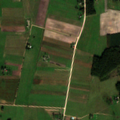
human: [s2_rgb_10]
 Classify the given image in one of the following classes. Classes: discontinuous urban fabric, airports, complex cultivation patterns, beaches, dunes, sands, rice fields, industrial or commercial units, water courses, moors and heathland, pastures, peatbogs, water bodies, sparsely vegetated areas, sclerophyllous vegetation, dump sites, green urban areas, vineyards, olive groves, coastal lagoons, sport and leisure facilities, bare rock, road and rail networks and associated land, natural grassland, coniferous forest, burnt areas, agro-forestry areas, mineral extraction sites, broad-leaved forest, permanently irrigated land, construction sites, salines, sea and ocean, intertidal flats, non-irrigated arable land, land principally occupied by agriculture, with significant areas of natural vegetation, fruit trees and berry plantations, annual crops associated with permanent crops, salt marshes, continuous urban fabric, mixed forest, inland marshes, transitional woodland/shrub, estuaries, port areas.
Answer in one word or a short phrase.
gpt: non-irrigated arable land, pastures, complex cultivation patterns, land principally occupied by agriculture, with significant areas of natural vegetation